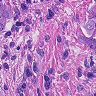
Metastatic tissue present: yes